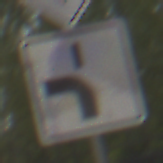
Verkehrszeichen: VerlaufVorfahrtsstrasse5
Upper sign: Vorfahrtsstrasse
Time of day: MorningAfternoon
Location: Outdoor (Urban)
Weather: Overcast
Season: NotSpecified
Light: Natural